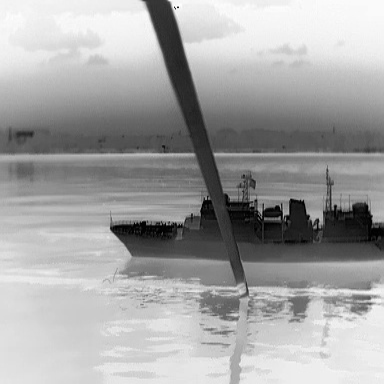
There is a warship in the infrared image.